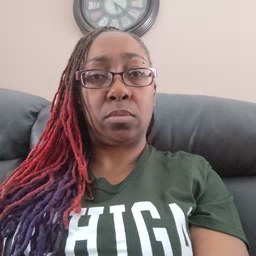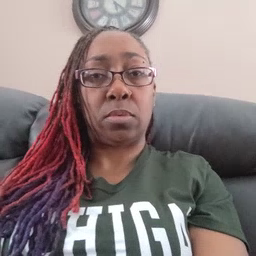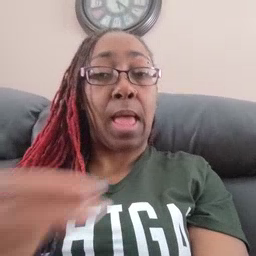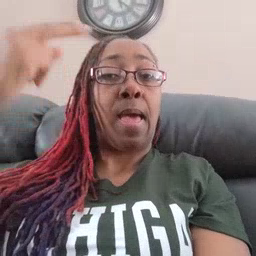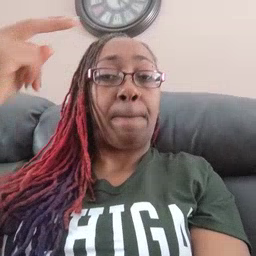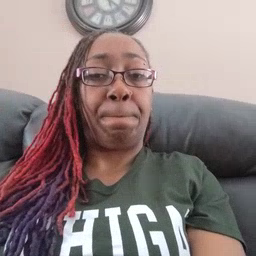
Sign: high